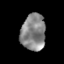
Tissue: prostate
Cell type: Epithelial cells
Senescence score: 0.3392
Nuclear area (px): 877
Mean DAPI intensity: 134.287